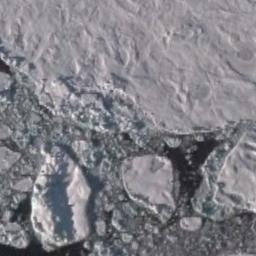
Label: sea_ice